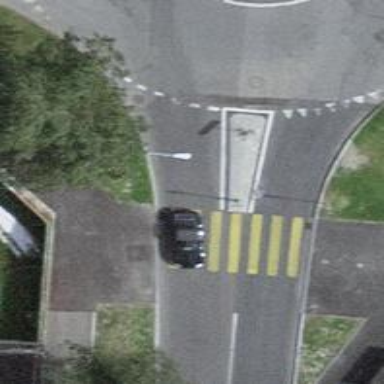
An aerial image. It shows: Marked pedestrian crossing with zebra designation and central island.